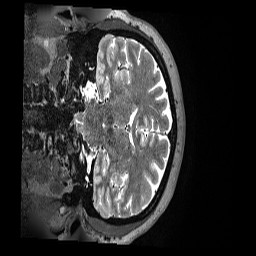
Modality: T2w
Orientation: coronal
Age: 47
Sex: male